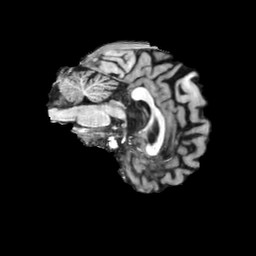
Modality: T1w
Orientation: sagittal
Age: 61
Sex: male
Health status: ill